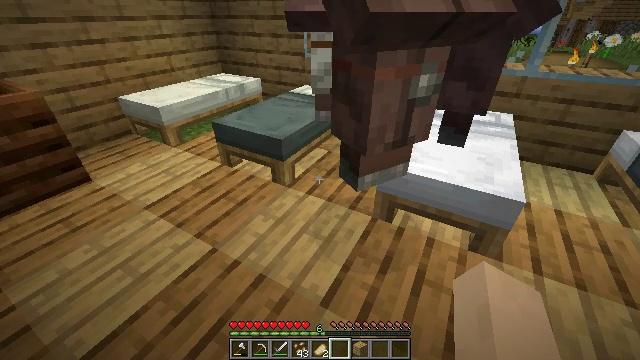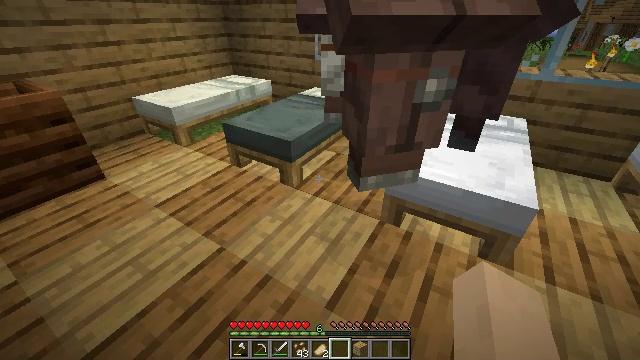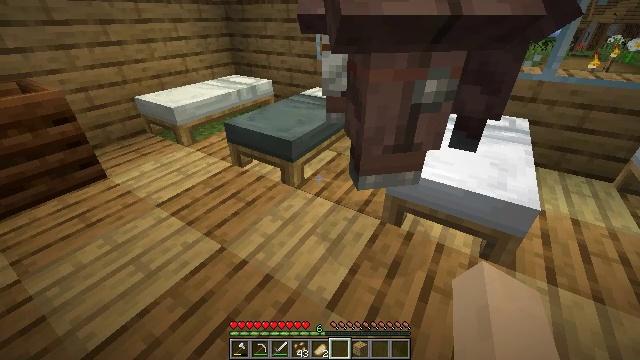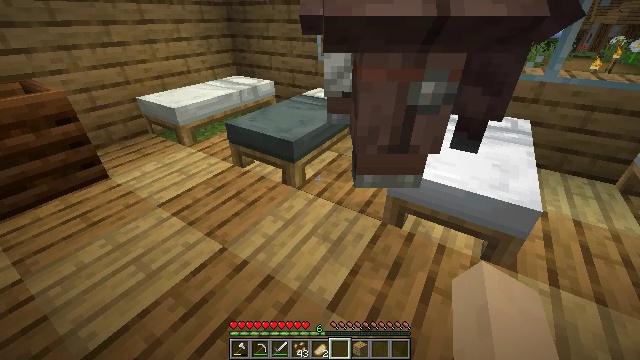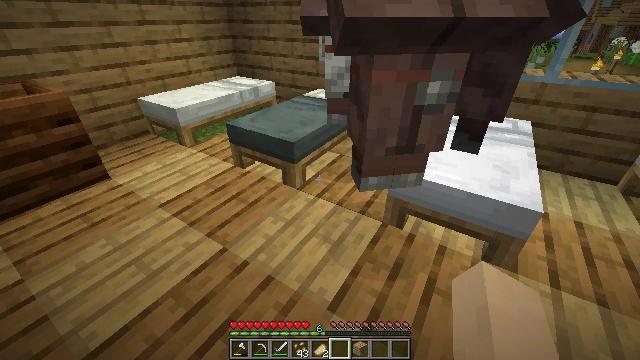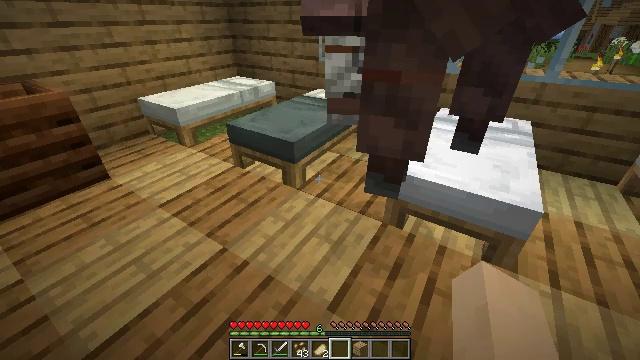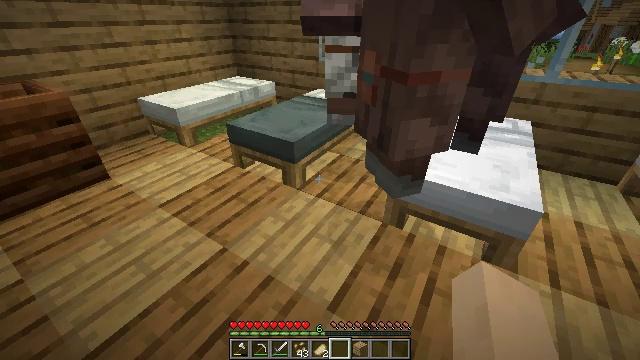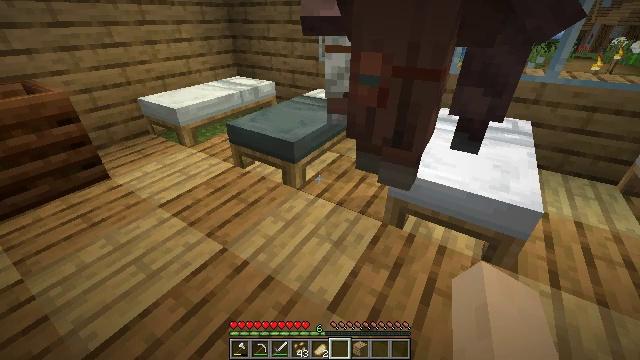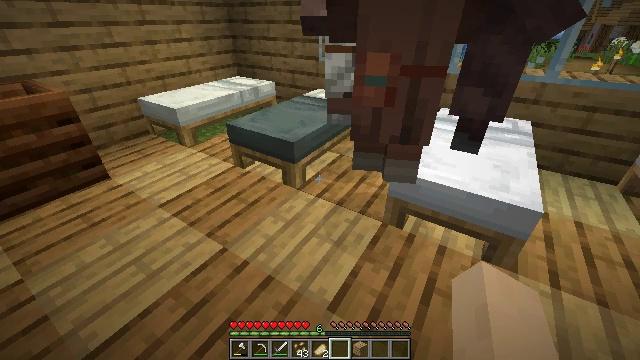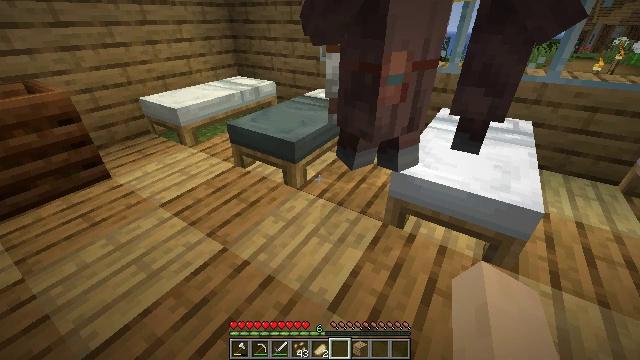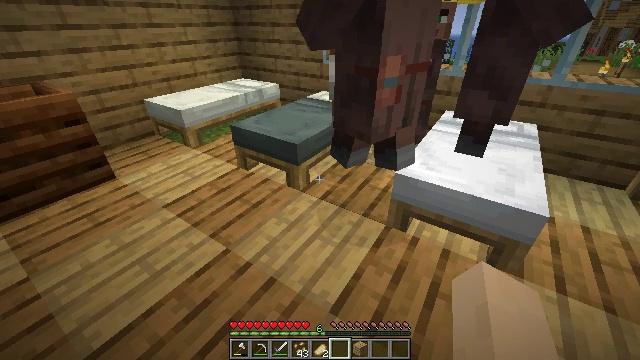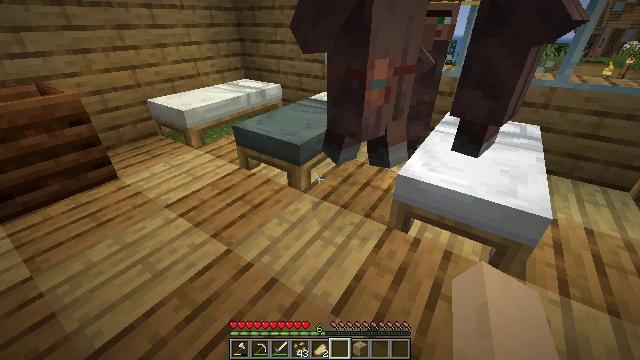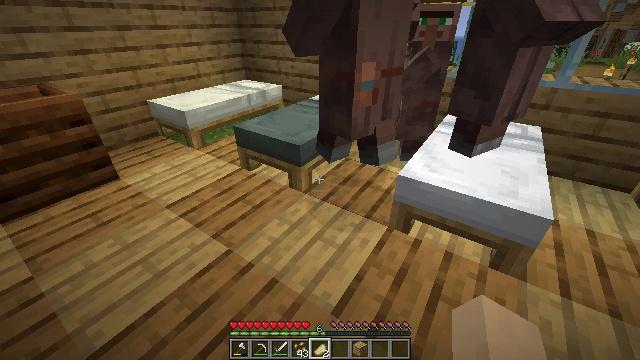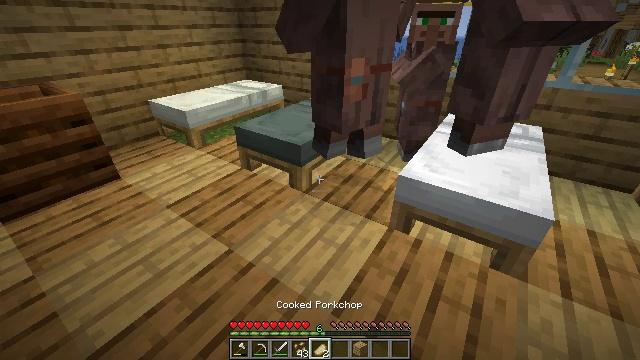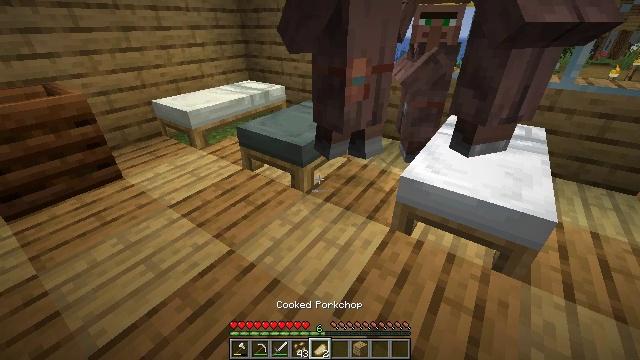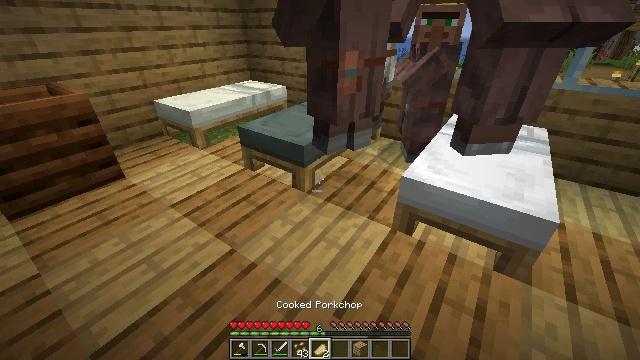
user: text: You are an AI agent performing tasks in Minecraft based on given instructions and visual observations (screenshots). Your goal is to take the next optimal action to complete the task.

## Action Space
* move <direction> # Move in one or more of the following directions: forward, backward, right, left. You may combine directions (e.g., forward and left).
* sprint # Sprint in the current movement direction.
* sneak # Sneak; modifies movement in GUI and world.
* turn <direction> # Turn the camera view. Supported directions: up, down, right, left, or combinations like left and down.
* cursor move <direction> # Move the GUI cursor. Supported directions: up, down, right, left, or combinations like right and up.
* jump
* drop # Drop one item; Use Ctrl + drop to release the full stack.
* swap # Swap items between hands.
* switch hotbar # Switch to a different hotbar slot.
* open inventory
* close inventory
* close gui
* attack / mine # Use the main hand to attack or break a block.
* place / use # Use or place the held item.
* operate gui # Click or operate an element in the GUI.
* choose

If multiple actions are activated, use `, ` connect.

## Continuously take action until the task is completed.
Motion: motion action
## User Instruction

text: Drop a cooked porkchop.
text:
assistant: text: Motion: turn left
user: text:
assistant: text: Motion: no_op
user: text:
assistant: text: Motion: no_op
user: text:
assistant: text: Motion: no_op
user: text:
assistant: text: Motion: no_op
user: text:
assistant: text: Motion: no_op
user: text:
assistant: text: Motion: no_op
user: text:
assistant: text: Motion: no_op
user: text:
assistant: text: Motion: no_op
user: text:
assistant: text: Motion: no_op
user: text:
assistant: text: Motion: no_op
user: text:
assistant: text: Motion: switch to hotbar 5
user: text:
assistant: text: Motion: switch to hotbar 5
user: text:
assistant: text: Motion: switch to hotbar 5
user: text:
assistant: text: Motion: no_op
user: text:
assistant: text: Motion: no_op
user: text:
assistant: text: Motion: turn left
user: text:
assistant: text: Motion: turn left
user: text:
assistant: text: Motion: turn left and up
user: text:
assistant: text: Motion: no_op
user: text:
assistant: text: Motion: no_op
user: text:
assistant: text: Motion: turn left and up
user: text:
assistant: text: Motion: turn left
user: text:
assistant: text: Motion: turn left and up
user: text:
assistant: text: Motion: no_op
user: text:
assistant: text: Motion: turn left
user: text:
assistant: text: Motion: turn left
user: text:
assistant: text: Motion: no_op
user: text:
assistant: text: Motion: no_op
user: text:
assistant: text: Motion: no_op